Question: I am trying to create simple color picker, where I create picker in function.
JSFiddle: <URL>
I want to create element with colors ('<div class="picker">') function , so that HTML markup is not in page, but it will be created when button is clicked.
so html markup will be only link.

When I click on button ( icon ) then hover DIV will appear where I choose color by clicking on it. When I click on color, picker will hide.
'''
$('.button').click(function (event) {
// create picker ( create DIV element )
//$('.picker').toggleClass('open');
});
$('.color').click(function (event) {
var chosen_color = $(this).css('backgound-color');
console.log(chosen_color);
// hide picker
//$('.picker').removeClass('open');
});
'''
'''
.button {
}
.picker {
display: none;
background-color: #000000;
width: 70px;
height: 24px;
position: relative;
top: 0px;
left: 0px;
}
.open {
display: block;
}
.color {
display: inline-block;
float: left;
width: 20px;
height: 20px;
margin: 2px 1px 1px 2px;
padding: 0px;
cursor: pointer;
}
#red {
background-color: #ff0000;
}
#green {
background-color: #00ff00;
}
#blue {
background-color: #0000ff;
}
'''
'''
<script src="https://ajax.googleapis.com/ajax/libs/jquery/1.9.1/jquery.min.js"></script>
<a href="#" class="button">
<img src="https://cdn3.iconfinder.com/data/icons/fatcow/32/color_swatch.png" />
</a>
<div class="picker">
<div class="color" id="red"></div>
<div class="color" id="green"></div>
<div class="color" id="blue"></div>
</div>
'''
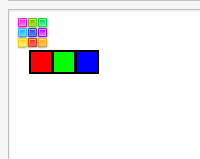
Answer: Here is the working fiddle precisely as you want,
'''
http://jsfiddle.net/cpbdj4Lm/48/
'''
Basically the idea is to keep HTML string in code. Once there is a click on .picker, just append it to DOM.
'''
var pickerHTMLString = '<div class="picker"><div class="color" id="red"></div><div class="color" id="green"></div><div class="color" id="blue"></div></div>';
var pickerDOMElements = $.parseHTML(pickerHTMLString);
$('.button').click(function (event) {
if ($('.picker').length === 0) {
$('body').append(pickerDOMElements);
// Attach click handler on .color only once it is attached to DOM
$('.color').click(function (event) {
var chosen_color = $(this).css('backgound-color');
$('.picker').remove();
console.log(chosen_color);
});
} else {
$('.picker').remove();
}
});
'''